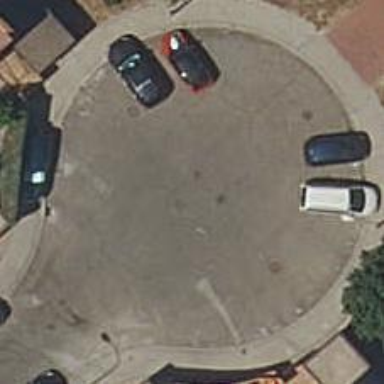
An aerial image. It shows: Turning circle on the road.